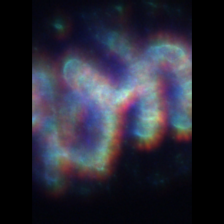
Taxon: Chaetoceros
Group: Diatoms